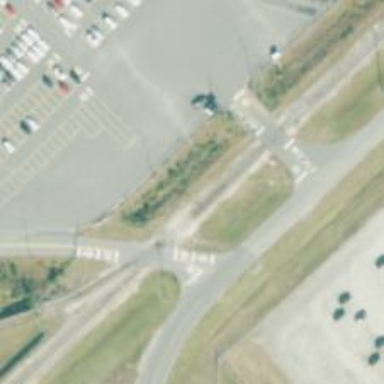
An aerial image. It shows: Railway spur junction.